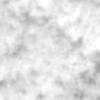
Label: no_change